Field crop: tomato
Growth stage: 2
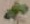
Species: solanum